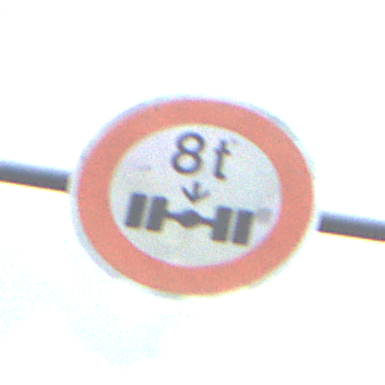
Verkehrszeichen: TatsaechlicheAchslast
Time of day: MorningAfternoon
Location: Outdoor (Nature)
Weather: PartlyCloudy
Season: NotSpecified
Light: Natural